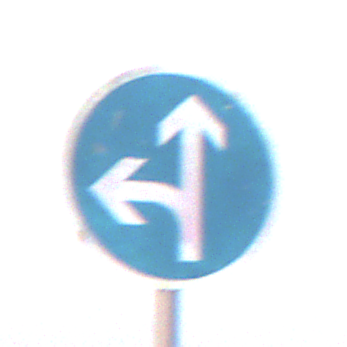
Verkehrszeichen: VorgeschriebeneFahrtrichtungGeradeausOderLinks
Umgebung: Outdoor, Nature
Tageszeit: SunriseSunset
Wetter: Clear
Licht: Natural
Jahreszeit: NotSpecified
Kontrast: LowContrast